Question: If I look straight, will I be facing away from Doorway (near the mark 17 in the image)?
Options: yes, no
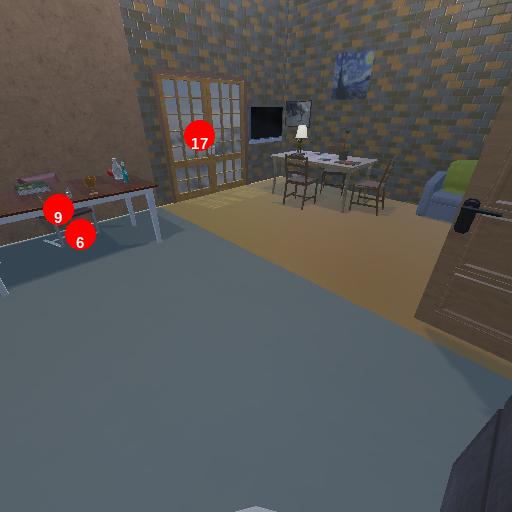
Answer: yes